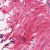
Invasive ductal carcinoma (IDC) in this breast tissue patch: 0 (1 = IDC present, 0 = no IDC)